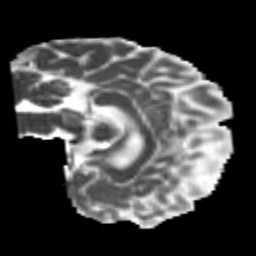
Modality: MD
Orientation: sagittal
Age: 23
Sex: female
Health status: healthy
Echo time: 0.074 s